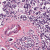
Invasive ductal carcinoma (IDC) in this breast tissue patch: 1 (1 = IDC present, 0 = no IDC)